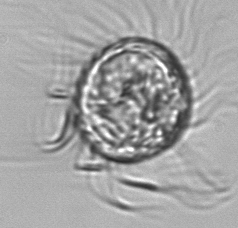
Label: Leegaardiella_ovalis